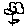
Label: flower